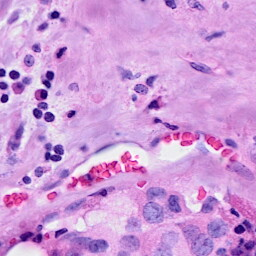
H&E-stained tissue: Breast